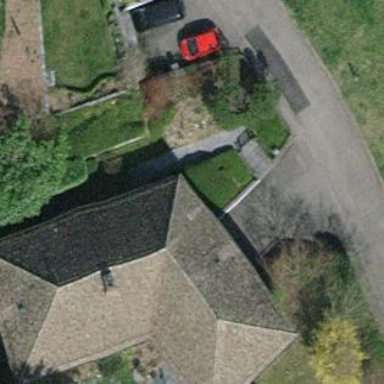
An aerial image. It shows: Detached building.